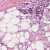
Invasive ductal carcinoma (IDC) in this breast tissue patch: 1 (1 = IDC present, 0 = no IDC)